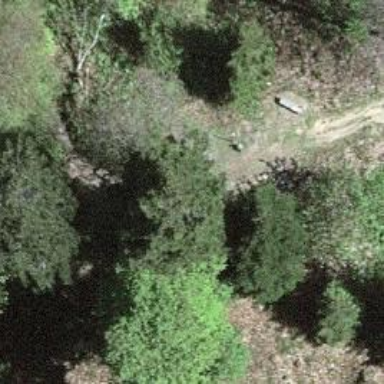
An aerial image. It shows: Picnic table located in leisure land area.